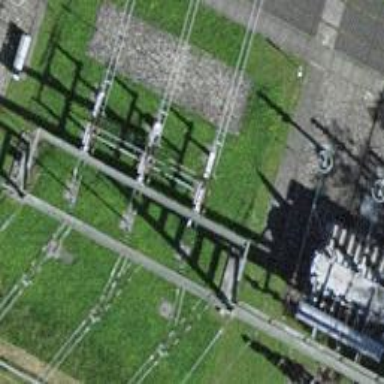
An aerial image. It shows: Power line is depicted.